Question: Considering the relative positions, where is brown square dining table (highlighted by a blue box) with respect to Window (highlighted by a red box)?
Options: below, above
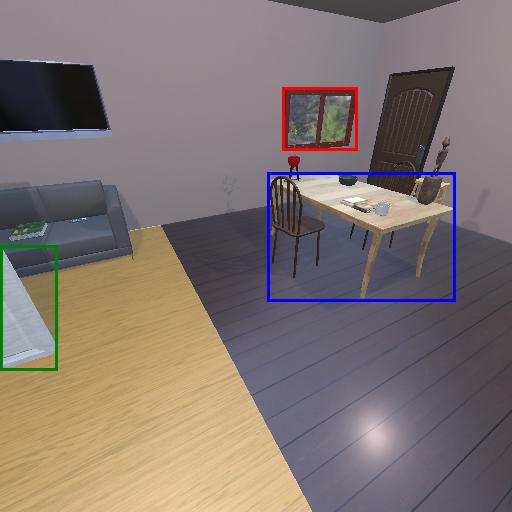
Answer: below